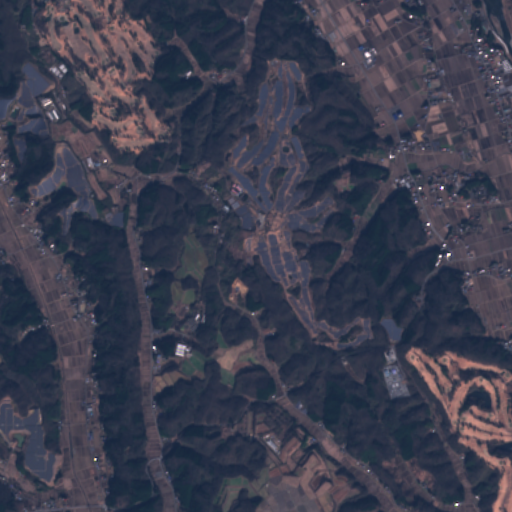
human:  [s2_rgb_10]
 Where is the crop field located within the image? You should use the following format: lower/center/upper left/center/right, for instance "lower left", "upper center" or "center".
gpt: The crop field is located in the upper right of the image.
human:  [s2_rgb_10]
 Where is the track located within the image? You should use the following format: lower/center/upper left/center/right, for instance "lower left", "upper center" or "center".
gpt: There is no track in the image.